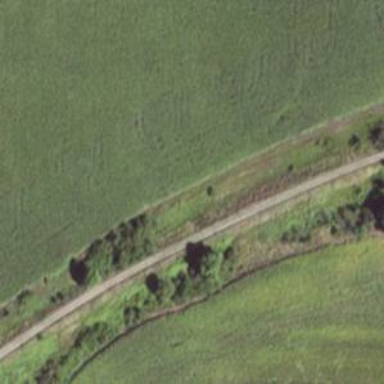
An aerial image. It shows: Abandoned railway.